Question: I'm new to PhysicsJS, and i tried to create a rope with idea of "<URL>"
something like this: <URL>
as you see, this rope is not acting natural! (friction, rope wight, stability time & ...)
and by increasing the length of rope, it got worse!
first i think, by increasing the mass of ropes particles, it will slow down faster but ...
'''
var basket = [];
var fpos = window.innerWidth / 2;
var epos = window.innerHeight / 2;
for ( var i = fpos; i < fpos + epos; i += 5 ){
l = basket.push(
Physics.body('circle', {
x: i
,y: 50 - (i-fpos)
,radius: 1
,restitution: 0
,mass: 1000
,conf: 1
,hidden: true
})
);
rigidConstraints.distanceConstraint( basket[ l - 1 ], basket[ l - 2 ], 2 );
}
'''
after fixing that, how can i crate this:
(attaching a rectangular box at the end of rope)

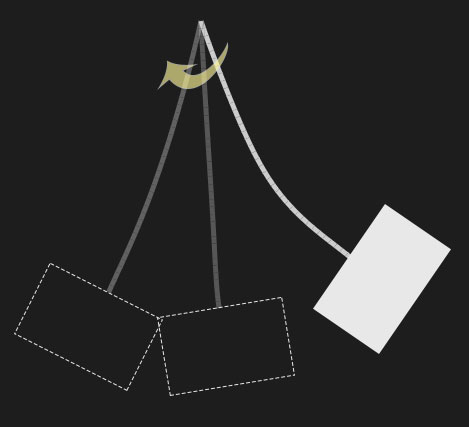
Answer: You can add a box and attach it to the end of the rope:
'''
var box = Physics.body('rectangle', {
x: i
,y: 50 - (i-fpos)
,width: 60
,height: 60
,styles: { fillStyle: '#fff' }
});
rigidConstraints.distanceConstraint( basket[ l - 1 ], box, 2 );
world.add(box);
'''
Which results in something like this: <URL>
But unfortunately at this time there isn't yet a way to handle adding constraints to the edge of the box as you've drawn.
It's an outstanding issue: <URL>